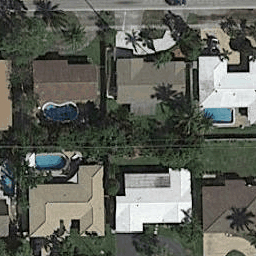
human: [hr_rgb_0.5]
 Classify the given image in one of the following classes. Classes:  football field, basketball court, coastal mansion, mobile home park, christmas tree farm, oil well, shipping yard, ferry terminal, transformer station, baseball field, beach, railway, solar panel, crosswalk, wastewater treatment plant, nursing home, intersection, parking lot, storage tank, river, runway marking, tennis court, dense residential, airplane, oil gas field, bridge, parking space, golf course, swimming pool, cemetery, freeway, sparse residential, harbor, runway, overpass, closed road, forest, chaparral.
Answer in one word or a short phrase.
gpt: dense residential